Question: I may be asking a very basic question. I searched many posts but didn't find correct information. Please point me in the right direction.
Below is my scenario. I am using jQuery/Javascript, HTML, XSL.
I have some sample data in XML. The structure of the data looks like this
'''
<information>
<qContact>
<name>TOM</name>
<phone>612656656</phone>
<email>tom@tom.com</email>
<empId><PHONE><empId>
</qContact>
<qContact>
<name>SRAMK</name>
<phone>566541042</phone>
<email>abc@vnc.com</email>
<empId>654212301<empId>
</qContact>
<!-- ... --->
</information>
'''
I have table which d1isplays some of this information in a table which has a hyperlink/button "EDIT". So when user clicks on the edit button in the table, I need to populate the data in the textboxes/radio buttons, i have that in the XSL format.
I attached sample drawing of my screen:
I'm not sure how to access the XSL in jQuery or Javascript.
In html i was ablt to access, for example i'm iterating it like this.
'''
<xsl:for-each select="/<xsl:for-each select="/information/qContact">">
<xsl:value-of select="name"/>
'''
Here I have list of XSL nodes, i need one of them , suppose when user clicks on the mike row, I need to get the mike properties from XSL and set them in the text boxes.
Is it doable?
1. accessing the XSL in jQuery
2. iterating through the particular node in this case <qContact> (and then getting name,email,phone etc)?
Please help me.
---
Some more Information:
1) I use Html to create different fields[text, radio buttons etc]
2)When i save the data in database and when reloading the form, i put that data in XSL and access it in the html page.
example:
'''
<td><input id="empName" type="text" name="name" value="{/information/qContact/name}" /></td>
'''
3) I can access it inside jquery also.
Example:
'''
console.log("<xsl:value-of select="/information/qContact/name>");
'''
Problem Scenario:
'''
<xsl:for-each select="/information/qContact">
<a href="#" onclick="edit('Generated','{ID}','{current()}');event.returnValue=false; return false;">Edit</a>
</xsl:for-each>
function edit(name,id,selectData){
console.log("Srikanth");
console.log(selectData); // This is printing all the data inside it.
console.log("<xsl:value-of select="/information/name"/>"); // Not able to access like this
$('#name').val('<xsl:value-of select="/information/qContact/name"/>');// Not able to access like this
$('#email').val('<xsl:value-of select="/information/qContact/email"/>');// Not able to access like this
console.log(id);
}
'''
---
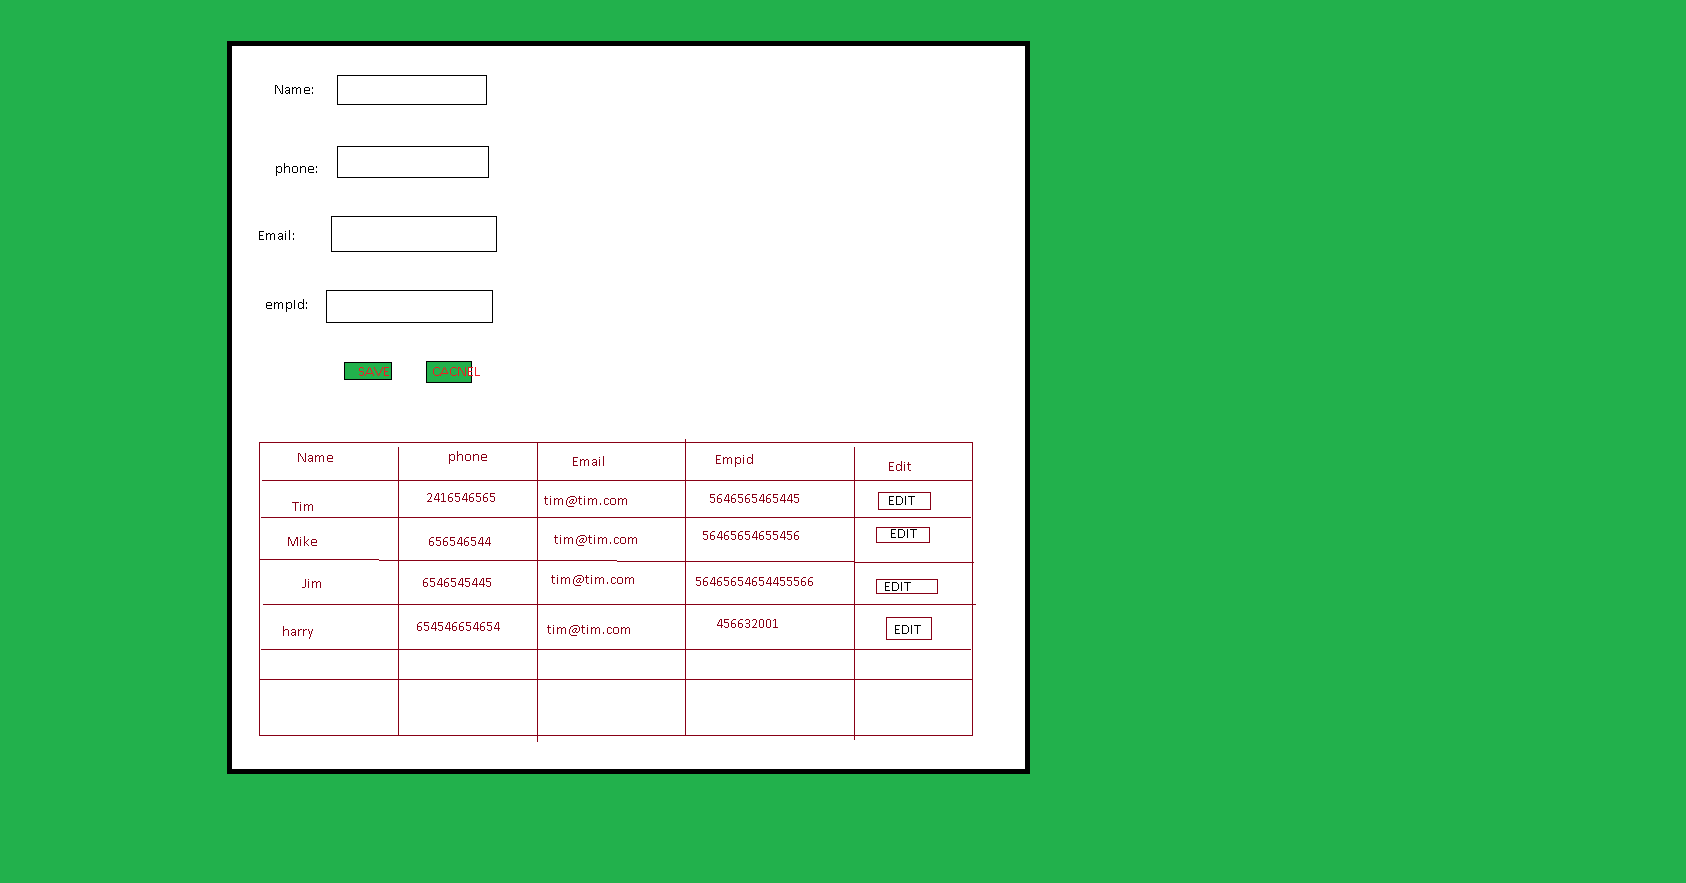
Answer: The Question title is
The short answer is: You can't. You can execute xslt with 'transformNode' (depending on browser).
But this is not really what you like to do.
Keep in mind that there are three step involved.
- - -
Your generated link will look something like:
'''
< a href="#" onclick="edit('Generated','','
TOM
612656656
tom@tom.com
<PHONE>
');event.returnValue=false; return false;">Edit</a>
'''
Therefor you need to generate a html or JavaScript representation of the required data.
For example generate a JS object with name '{name: 'TOM'}':
'''
<a href="#"
onclick="edit('Generated','{ID}',{{ name: '{name}' }});event.returnValue=false; return false;">Edit</a>
'''